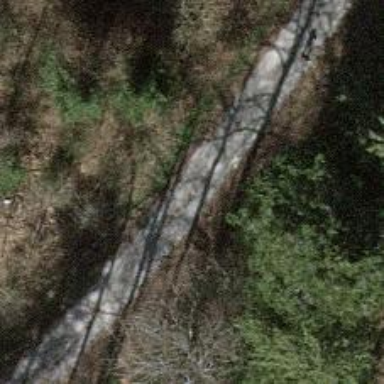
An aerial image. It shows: Concrete track with grade1 quality.